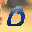
Label: 0